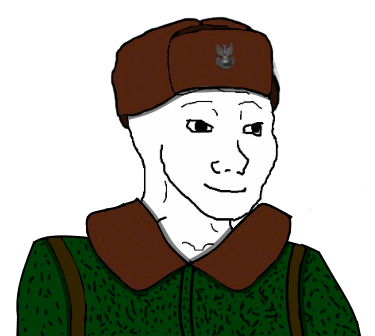
Label: 5_Bloomer